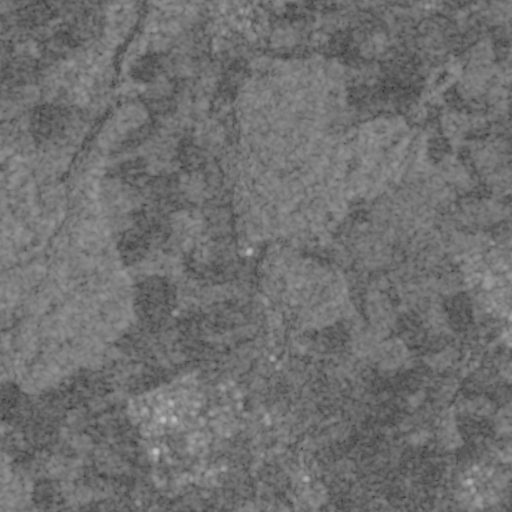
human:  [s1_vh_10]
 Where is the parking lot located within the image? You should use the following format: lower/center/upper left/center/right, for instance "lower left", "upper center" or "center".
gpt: The parking lot is located in the lower of the image.
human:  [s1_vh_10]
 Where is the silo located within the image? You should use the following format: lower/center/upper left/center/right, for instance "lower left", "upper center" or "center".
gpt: The silo is located in the upper right of the image.
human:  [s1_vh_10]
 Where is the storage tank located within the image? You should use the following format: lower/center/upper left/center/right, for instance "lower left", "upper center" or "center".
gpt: The storage tank is located in the lower left of the image.
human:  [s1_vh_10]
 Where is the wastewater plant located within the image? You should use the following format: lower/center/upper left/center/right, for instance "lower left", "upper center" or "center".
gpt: The wastewater plant is located in the lower center of the image.
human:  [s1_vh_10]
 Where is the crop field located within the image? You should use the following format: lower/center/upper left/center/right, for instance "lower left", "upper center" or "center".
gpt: There is no crop field in the image.

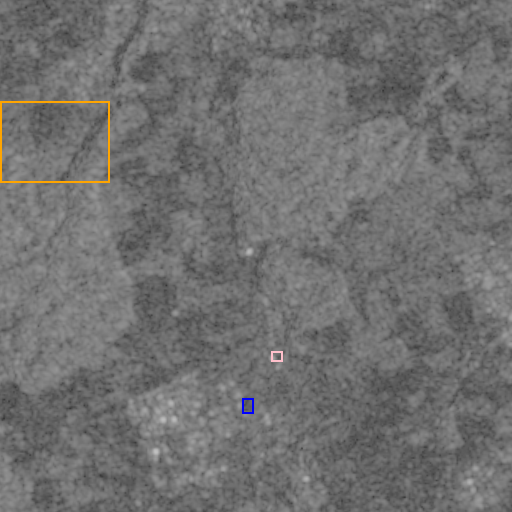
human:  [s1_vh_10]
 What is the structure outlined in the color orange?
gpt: The structure outlined in orange is a crop field.
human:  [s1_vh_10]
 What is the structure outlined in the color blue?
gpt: The structure outlined in blue is a park.
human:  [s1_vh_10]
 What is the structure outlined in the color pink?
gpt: The structure outlined in pink is a wastewater plant.
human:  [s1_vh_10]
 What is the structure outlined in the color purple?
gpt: There is no purple outline.